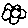
Label: flower